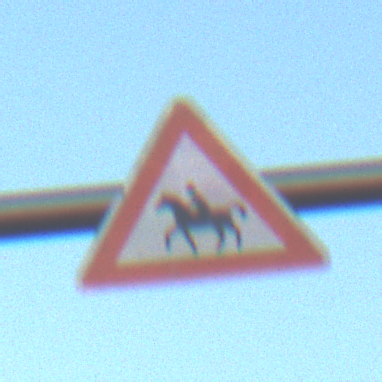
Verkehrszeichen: ReiterRechts
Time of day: SunriseSunset
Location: Outdoor (Nature)
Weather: Clear
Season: Winter
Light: Natural